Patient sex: M
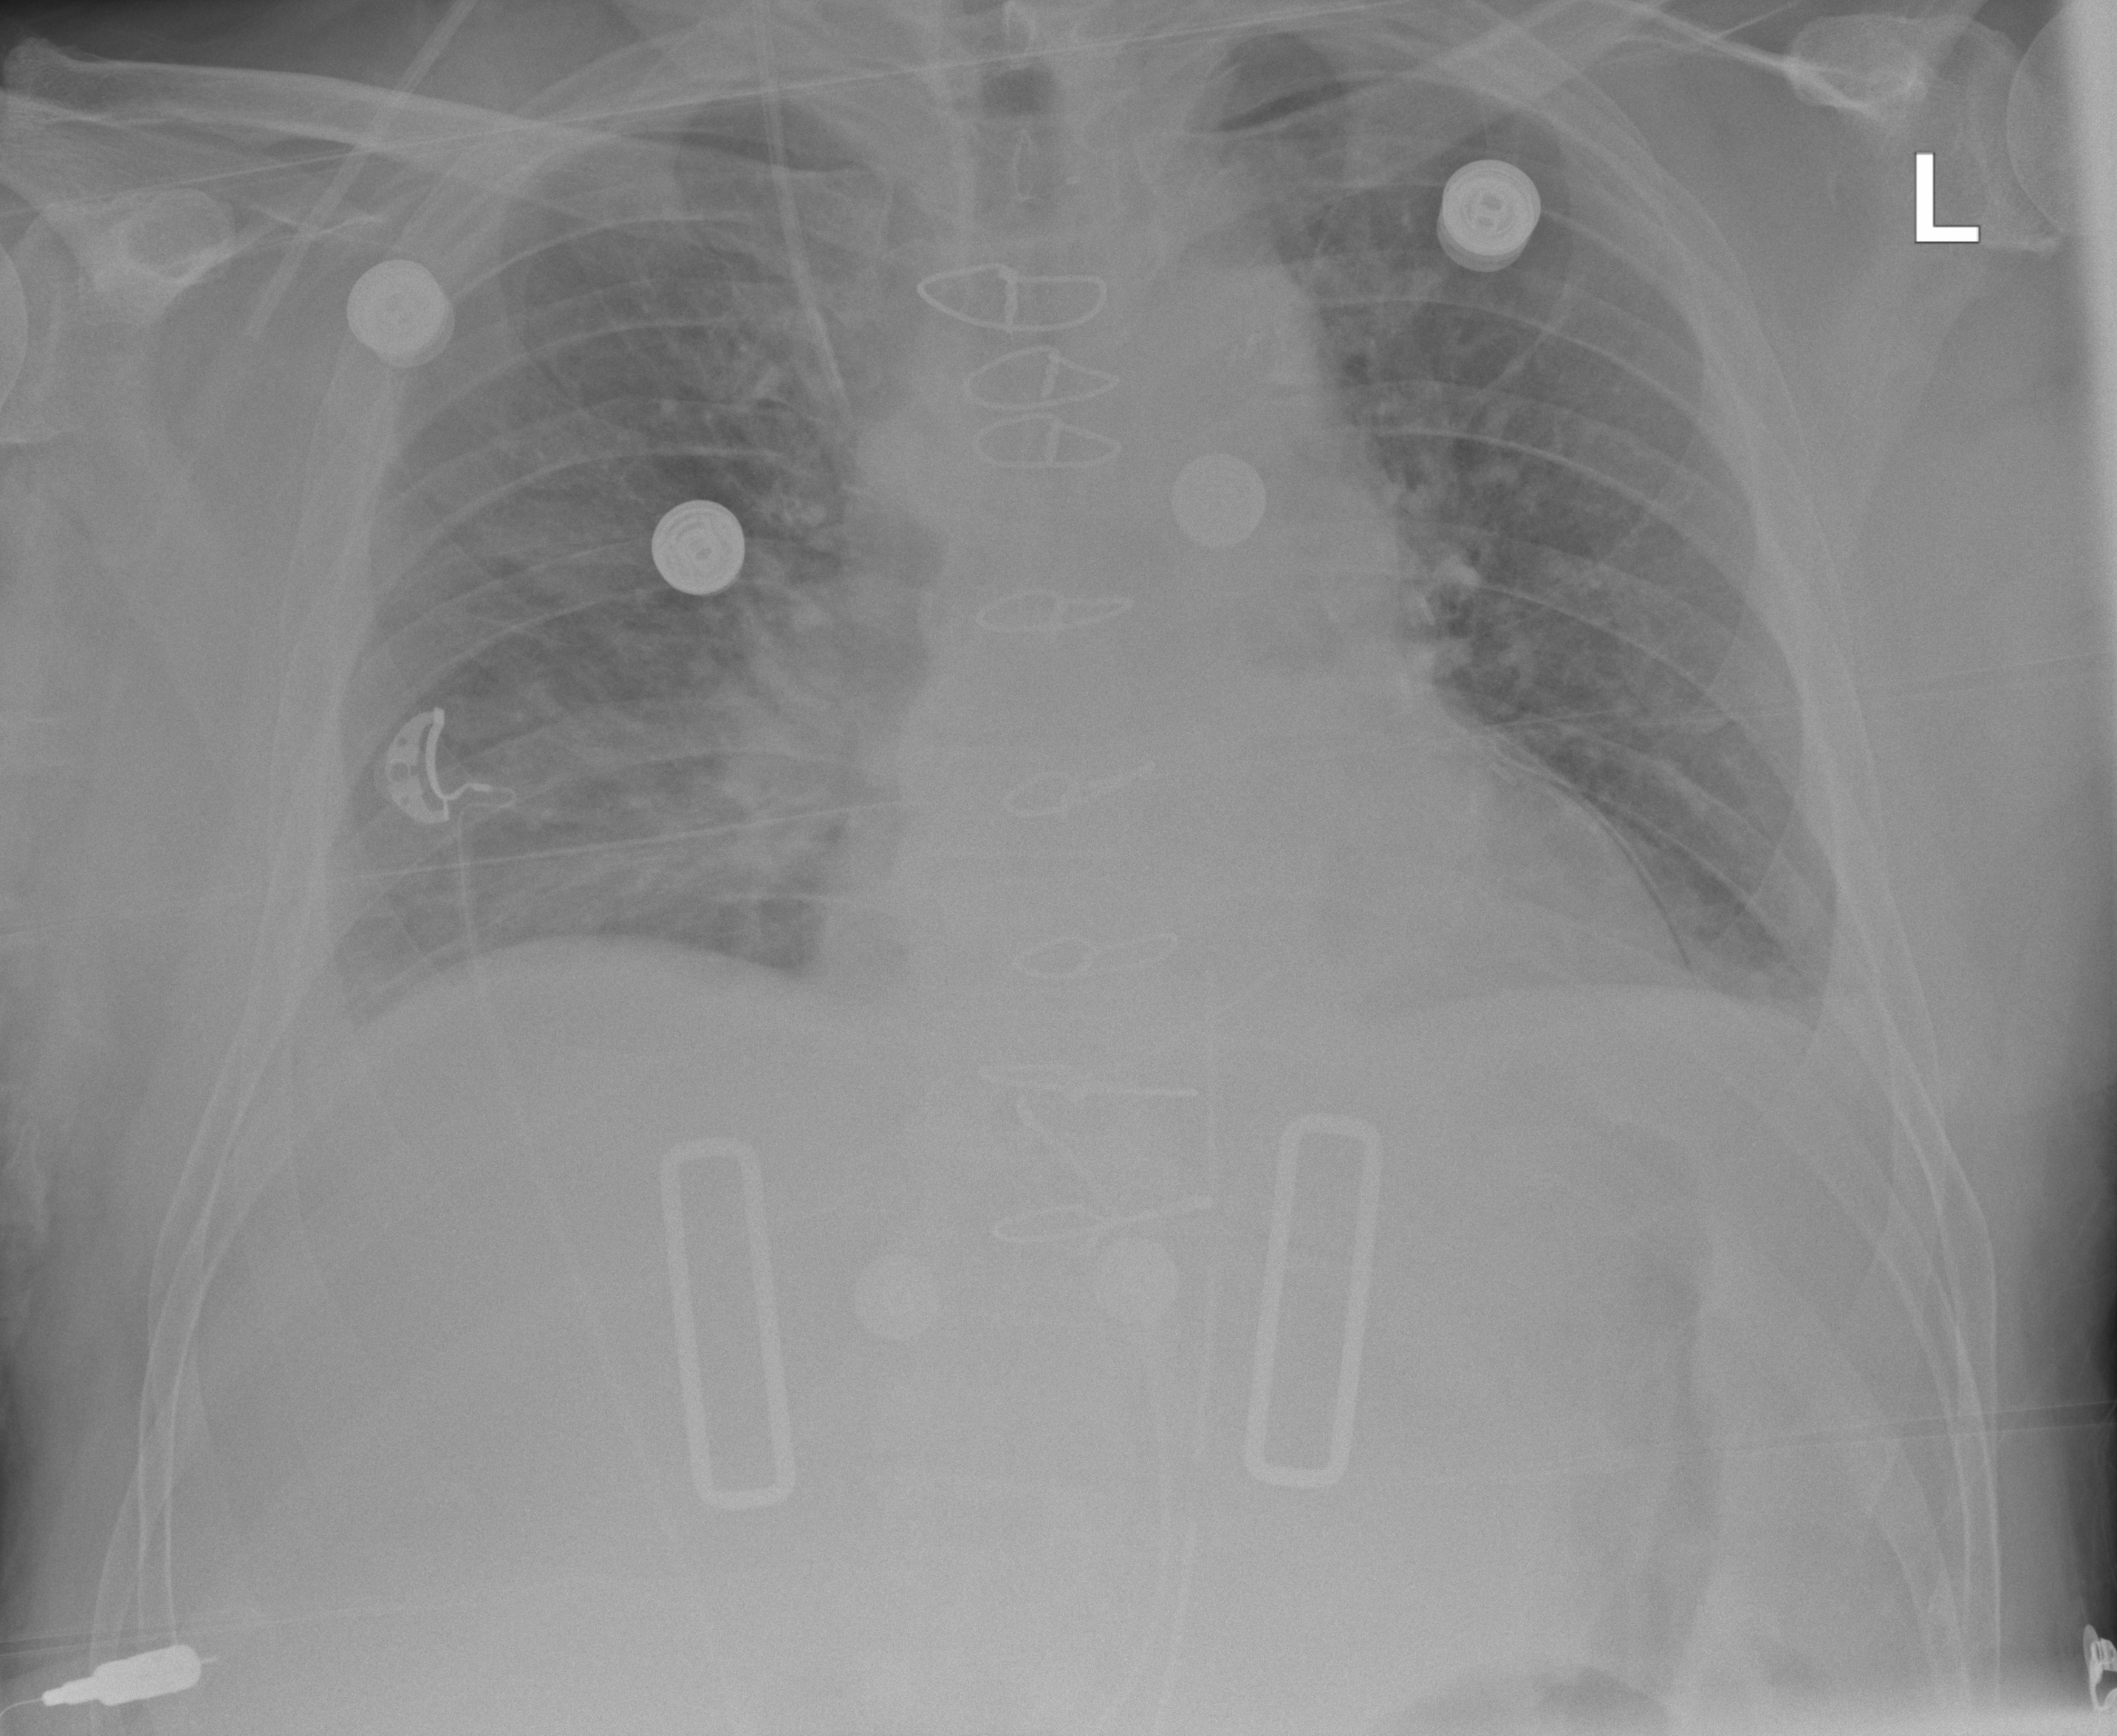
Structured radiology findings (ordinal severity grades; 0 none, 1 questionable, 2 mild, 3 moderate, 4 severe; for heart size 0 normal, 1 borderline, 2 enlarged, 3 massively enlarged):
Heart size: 1
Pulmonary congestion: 2
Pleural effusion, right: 2
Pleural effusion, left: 2
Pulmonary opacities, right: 2
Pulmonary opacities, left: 2
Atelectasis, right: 2
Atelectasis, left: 2